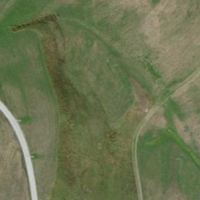
EUNIS habitat code: 24
Species observed at this site:
Saxicola rubetra
Colias croceus